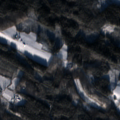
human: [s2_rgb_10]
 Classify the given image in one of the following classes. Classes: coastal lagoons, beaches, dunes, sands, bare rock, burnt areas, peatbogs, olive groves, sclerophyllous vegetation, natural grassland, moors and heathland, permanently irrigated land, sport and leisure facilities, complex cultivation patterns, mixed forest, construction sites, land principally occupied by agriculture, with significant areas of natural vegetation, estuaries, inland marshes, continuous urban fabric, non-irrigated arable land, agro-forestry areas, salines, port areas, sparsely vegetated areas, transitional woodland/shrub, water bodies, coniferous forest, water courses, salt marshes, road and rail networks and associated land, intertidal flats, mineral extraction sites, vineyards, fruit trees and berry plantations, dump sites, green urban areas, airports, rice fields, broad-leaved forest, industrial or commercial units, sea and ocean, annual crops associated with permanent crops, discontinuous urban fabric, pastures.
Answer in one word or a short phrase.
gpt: land principally occupied by agriculture, with significant areas of natural vegetation, broad-leaved forest, coniferous forest, mixed forest